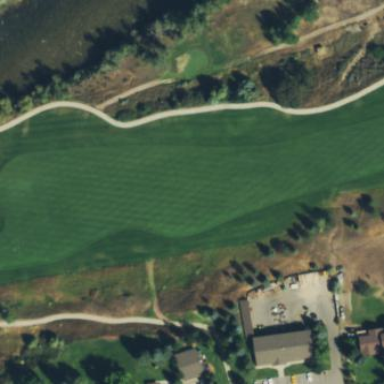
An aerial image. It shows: Golf fairway in the image.